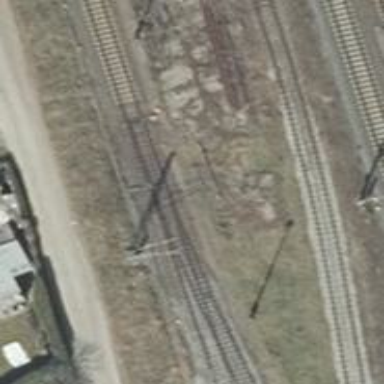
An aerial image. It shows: Railway switch.